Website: ulta-beauty
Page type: billing-address
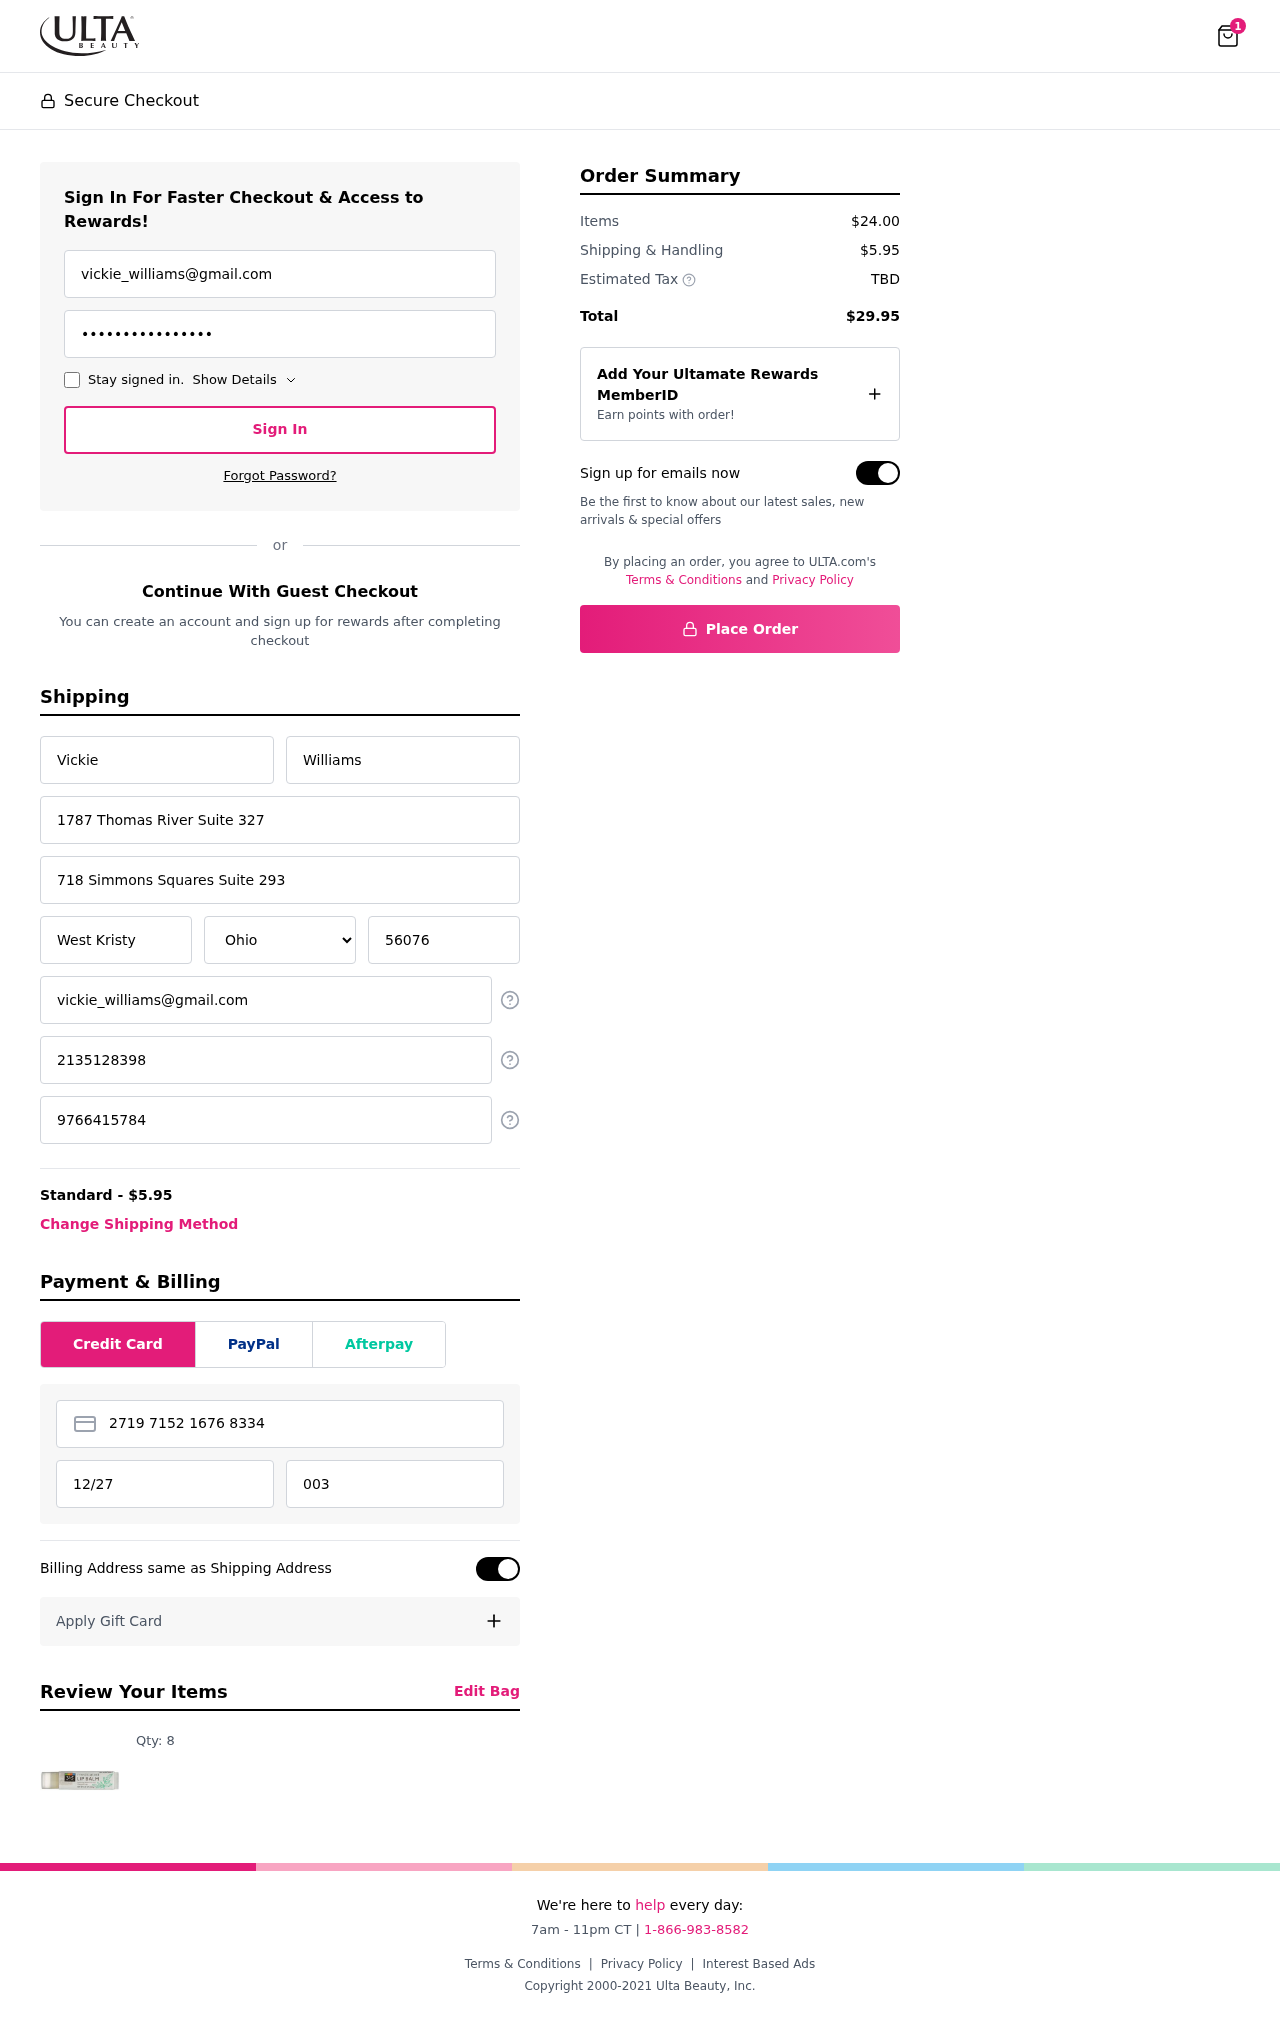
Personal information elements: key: PII_STATE
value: Ohio
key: PII_EMAIL
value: vickie_williams@gmail.com
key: PII_FIRSTNAME
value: Vickie
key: PII_LASTNAME
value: Williams
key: PII_STREET
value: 1787 Thomas River Suite 327
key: PII_STREET2
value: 718 Simmons Squares Suite 293
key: PII_CITY
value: West Kristy
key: PII_POSTCODE
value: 56076
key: PII_PHONE
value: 2135128398
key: PII_ALT_PHONE
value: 9766415784
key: PII_CARD_NUMBER
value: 2719 7152 1676 8334
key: PII_CARD_EXPIRY
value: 12/27
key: PII_CARD_CVV
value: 003
Product elements: key: PRODUCT1_QUANTITY
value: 8
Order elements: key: ORDER_NUM_ITEMS
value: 1
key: ORDER_SHIPPING_COST
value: $5.95
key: ORDER_SUBTOTAL
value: $24.00
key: ORDER_TOTAL
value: $29.95